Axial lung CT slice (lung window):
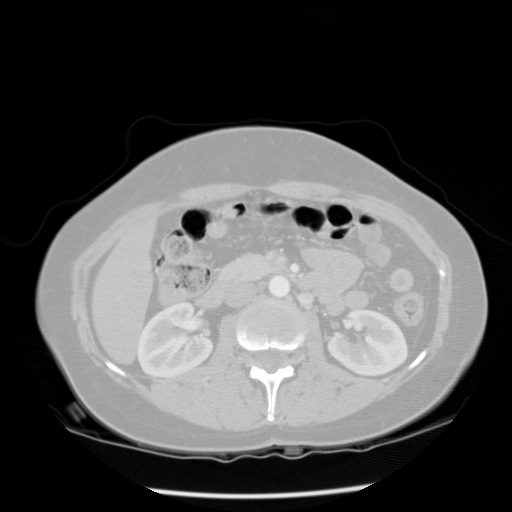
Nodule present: no